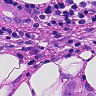
Metastatic tissue present: yes